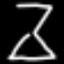
Label: hourglass